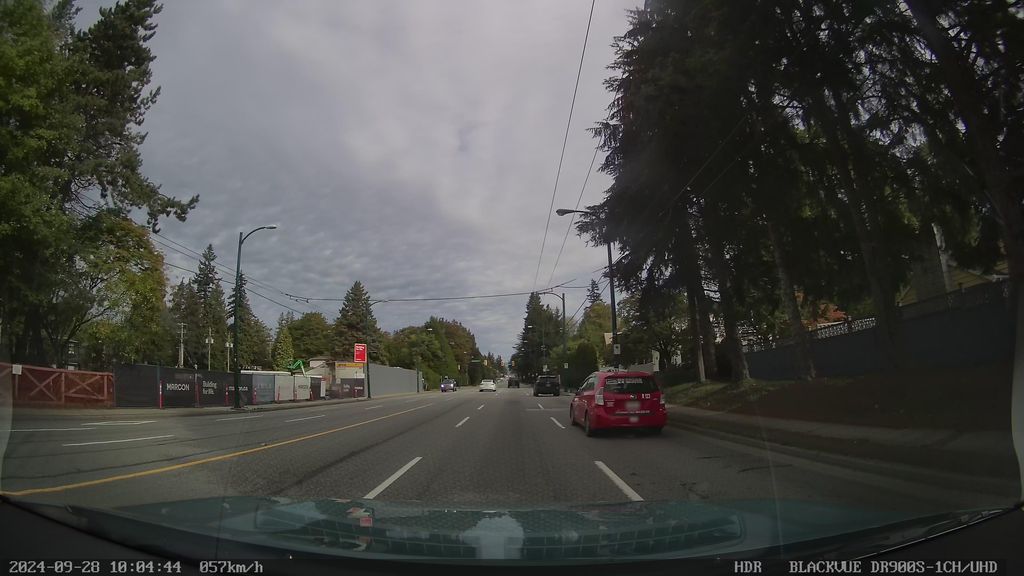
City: vancouver